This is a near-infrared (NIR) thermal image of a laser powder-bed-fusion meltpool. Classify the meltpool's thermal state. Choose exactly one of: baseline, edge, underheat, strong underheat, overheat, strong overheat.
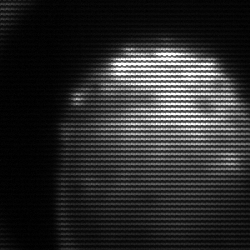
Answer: edge